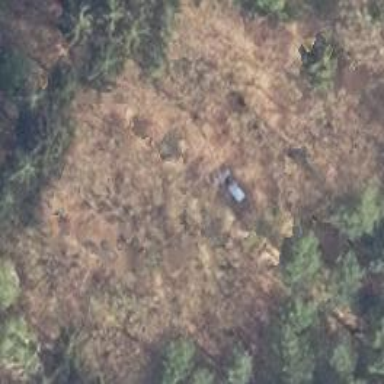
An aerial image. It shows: Hunting stand.